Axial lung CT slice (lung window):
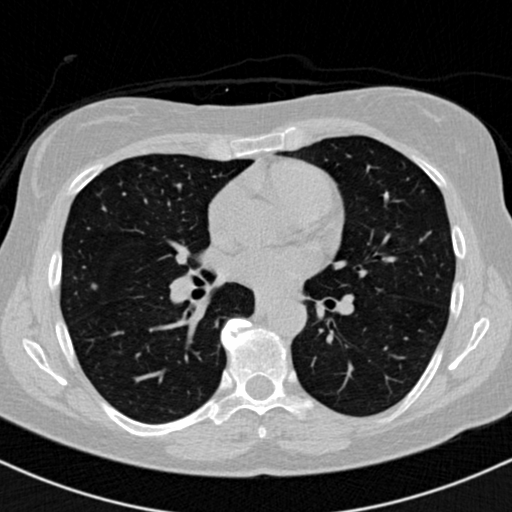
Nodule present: yes
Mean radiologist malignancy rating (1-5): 2.75